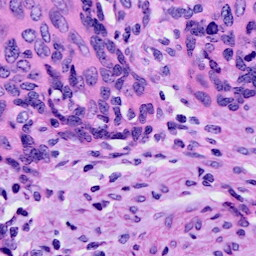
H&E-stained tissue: Cervix